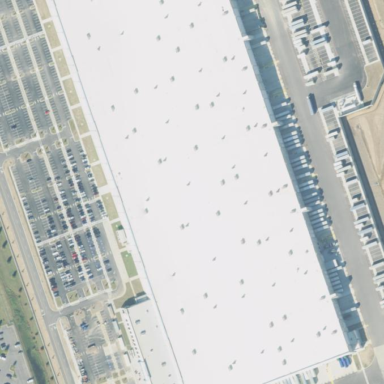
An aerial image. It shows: Warehouse.